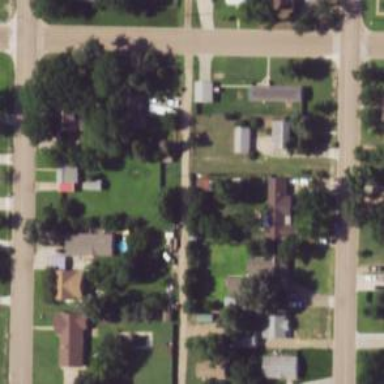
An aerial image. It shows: Alley classified as service road.